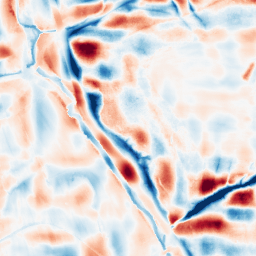
Category: wavelet
Decomposition family: wavelet_dwt
Decomposition parameters: wavelet: db4
level: 5
Upsampling method: lanczos
Upsampling parameters: scale: 4
Upsampling scale: 4